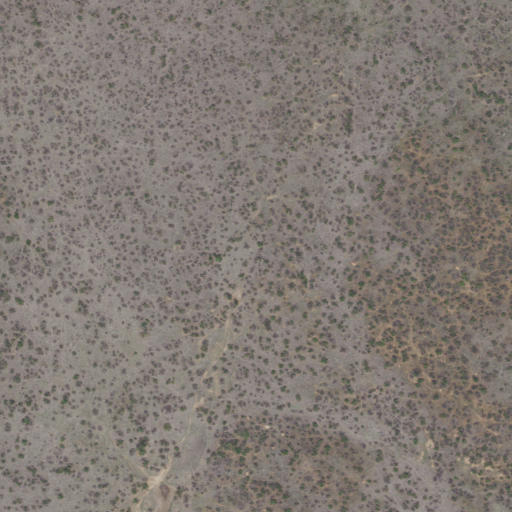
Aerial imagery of plain(s) in Texas named Leary Flat containing only shrub